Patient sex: M
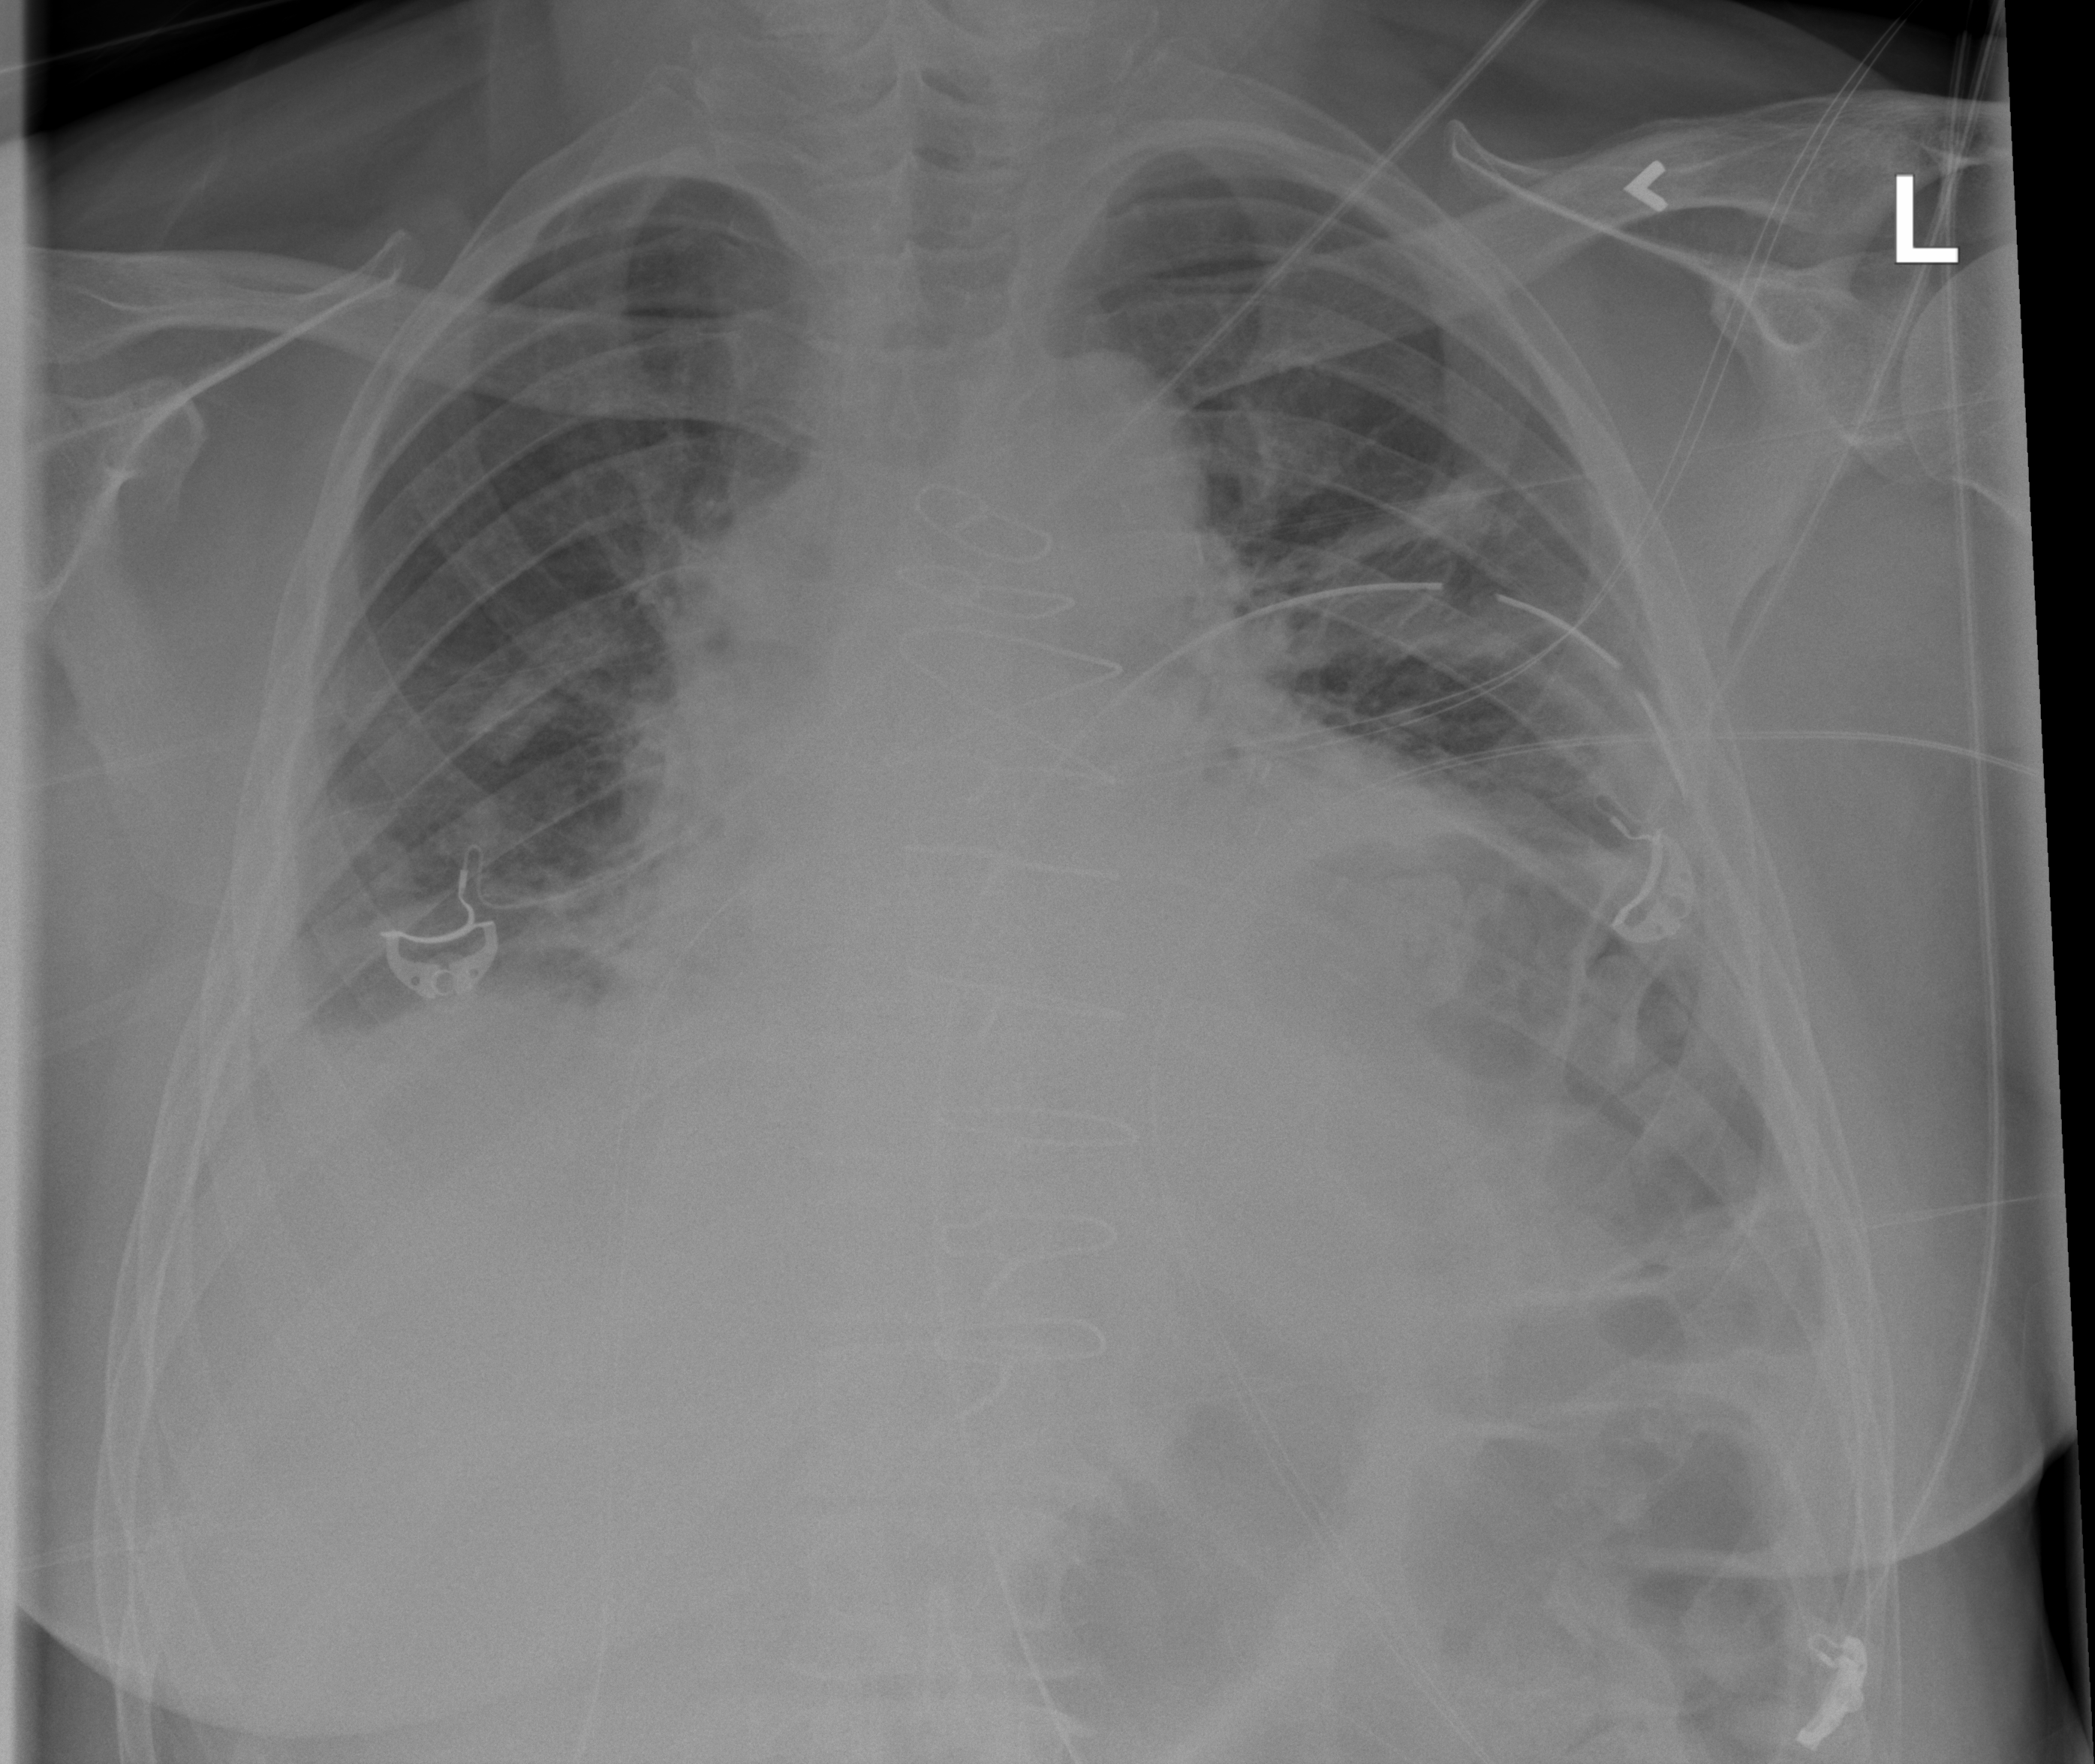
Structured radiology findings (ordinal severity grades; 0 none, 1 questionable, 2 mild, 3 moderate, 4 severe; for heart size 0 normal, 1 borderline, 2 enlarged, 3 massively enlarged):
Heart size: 2
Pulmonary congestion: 2
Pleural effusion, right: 2
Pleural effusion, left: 2
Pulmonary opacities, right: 2
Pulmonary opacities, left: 2
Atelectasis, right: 2
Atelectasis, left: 3